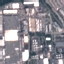
Land use / land cover: Industrial